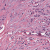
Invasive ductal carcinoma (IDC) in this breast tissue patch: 1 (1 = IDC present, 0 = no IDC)